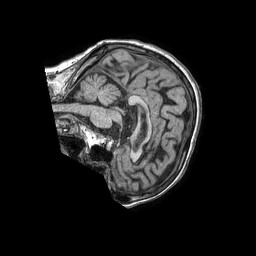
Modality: T1w
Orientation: sagittal
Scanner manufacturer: philips
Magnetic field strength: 1.5 T
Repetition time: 0.007841 s
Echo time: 0.003586 s